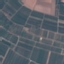
Label: PermanentCrop